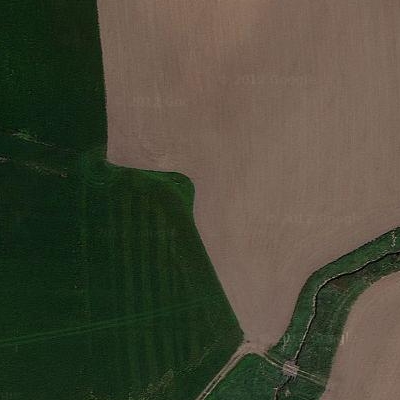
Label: bField